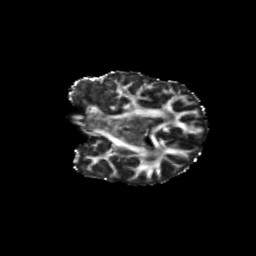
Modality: FA
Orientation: coronal
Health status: ill
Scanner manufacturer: siemens
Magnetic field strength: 3 T
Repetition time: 13.7 s
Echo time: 0.098 s